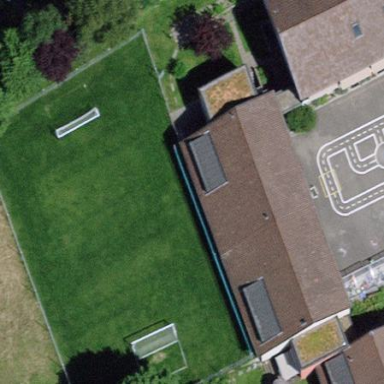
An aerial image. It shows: Soccer pitch for leisure land activities.